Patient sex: F
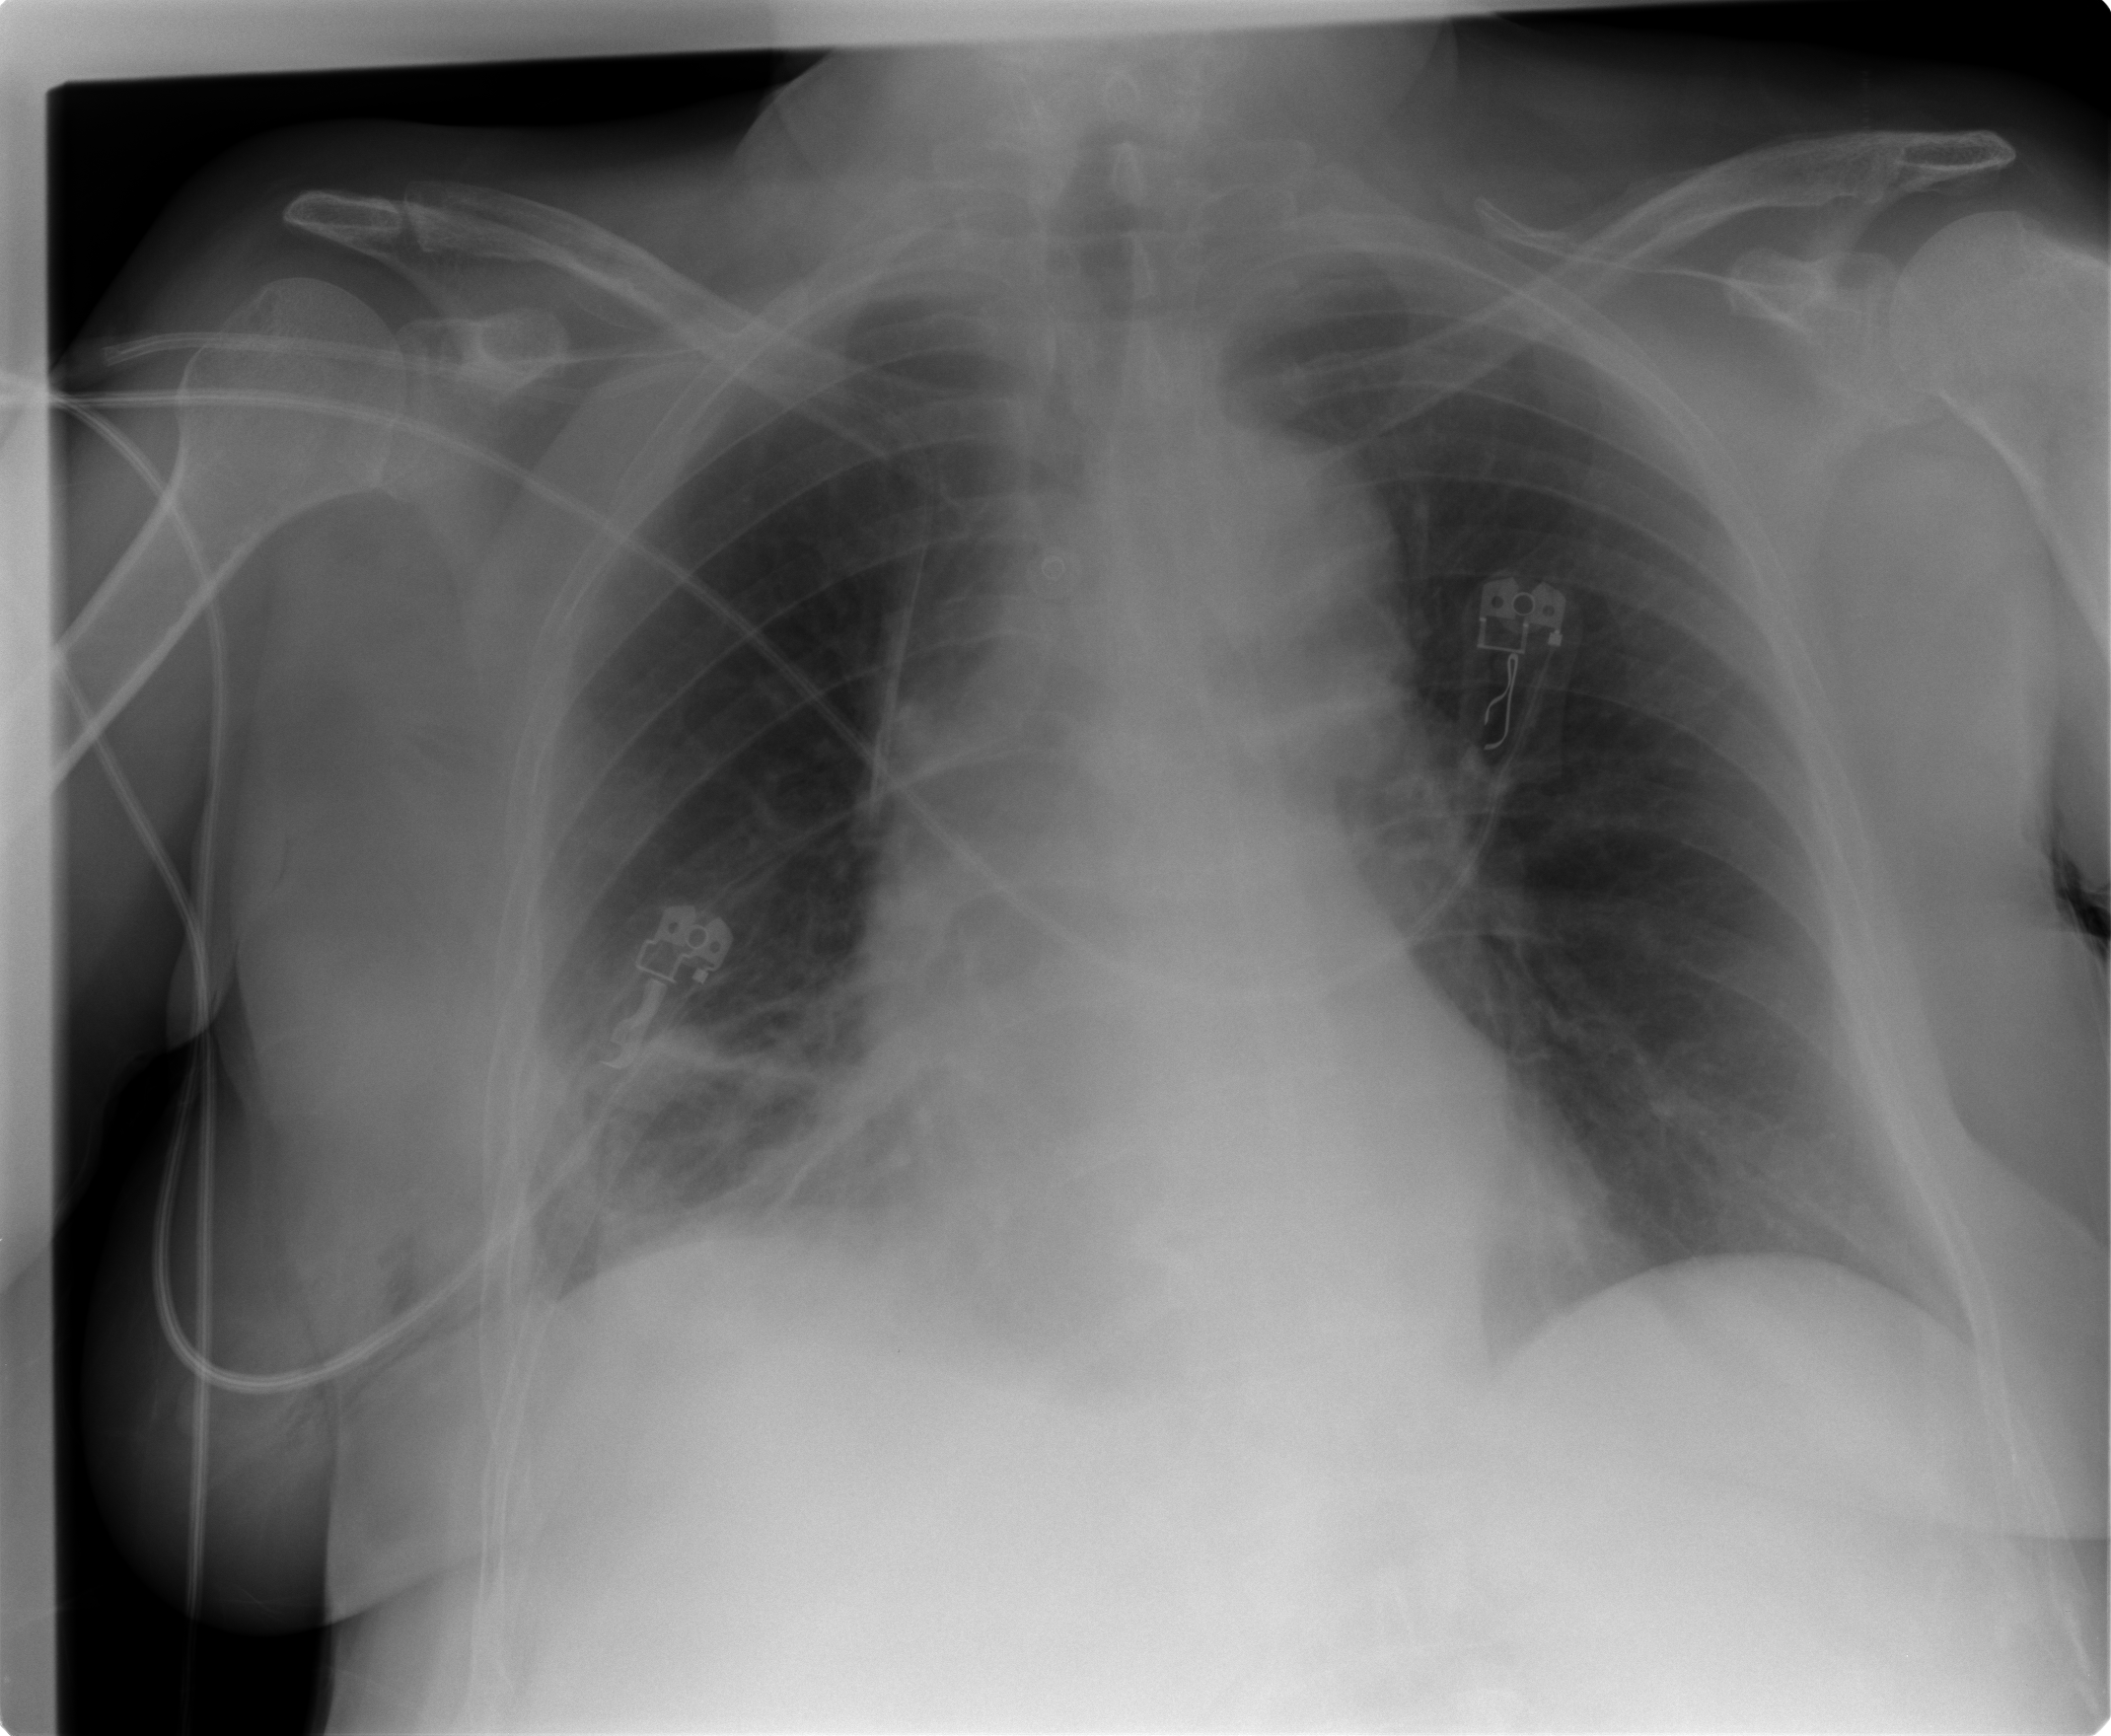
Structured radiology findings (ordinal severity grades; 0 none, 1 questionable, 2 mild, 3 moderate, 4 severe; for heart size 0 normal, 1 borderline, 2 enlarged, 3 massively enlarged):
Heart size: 0
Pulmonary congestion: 1
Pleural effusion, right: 0
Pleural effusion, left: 0
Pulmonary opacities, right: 1
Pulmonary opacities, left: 0
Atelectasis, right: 2
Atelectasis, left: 1